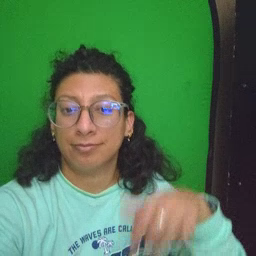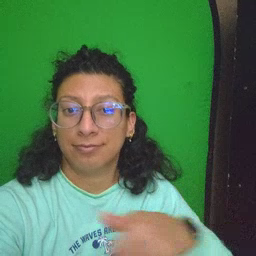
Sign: hide